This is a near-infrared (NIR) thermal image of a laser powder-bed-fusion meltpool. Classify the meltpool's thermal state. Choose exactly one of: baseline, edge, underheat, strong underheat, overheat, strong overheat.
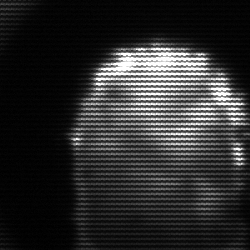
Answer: baseline